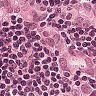
Metastatic tissue present: yes